Field crop: maize
Growth stage: 2
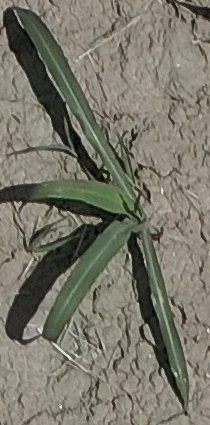
Species: sorghum